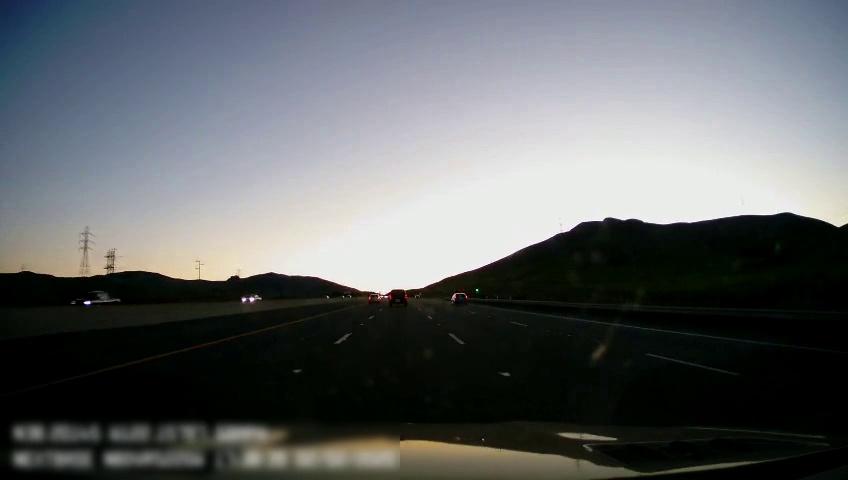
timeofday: Day
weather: Sunny
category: Drivable Space
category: Vehicles | Car
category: Vehicles | SUV
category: Vehicles | Car
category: Vehicles | Truck
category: Vehicles | Truck
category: Lanes | Alternate Lane
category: Lanes | Current Lane
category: Lanes | Current Lane
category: Lanes | Alternate Lane
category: Lanes | Alternate Lane